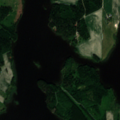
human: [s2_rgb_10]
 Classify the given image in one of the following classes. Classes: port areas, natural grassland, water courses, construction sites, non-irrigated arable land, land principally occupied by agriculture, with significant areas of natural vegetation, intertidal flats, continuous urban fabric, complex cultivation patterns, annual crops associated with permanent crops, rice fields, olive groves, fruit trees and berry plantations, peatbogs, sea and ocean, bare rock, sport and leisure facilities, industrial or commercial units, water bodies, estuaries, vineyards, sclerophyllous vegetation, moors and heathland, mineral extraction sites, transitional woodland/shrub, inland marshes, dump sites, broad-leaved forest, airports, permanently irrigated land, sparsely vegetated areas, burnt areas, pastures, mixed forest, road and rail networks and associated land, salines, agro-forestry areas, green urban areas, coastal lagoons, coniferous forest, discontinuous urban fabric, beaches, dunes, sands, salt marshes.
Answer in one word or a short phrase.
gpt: non-irrigated arable land, land principally occupied by agriculture, with significant areas of natural vegetation, coniferous forest, mixed forest, water bodies